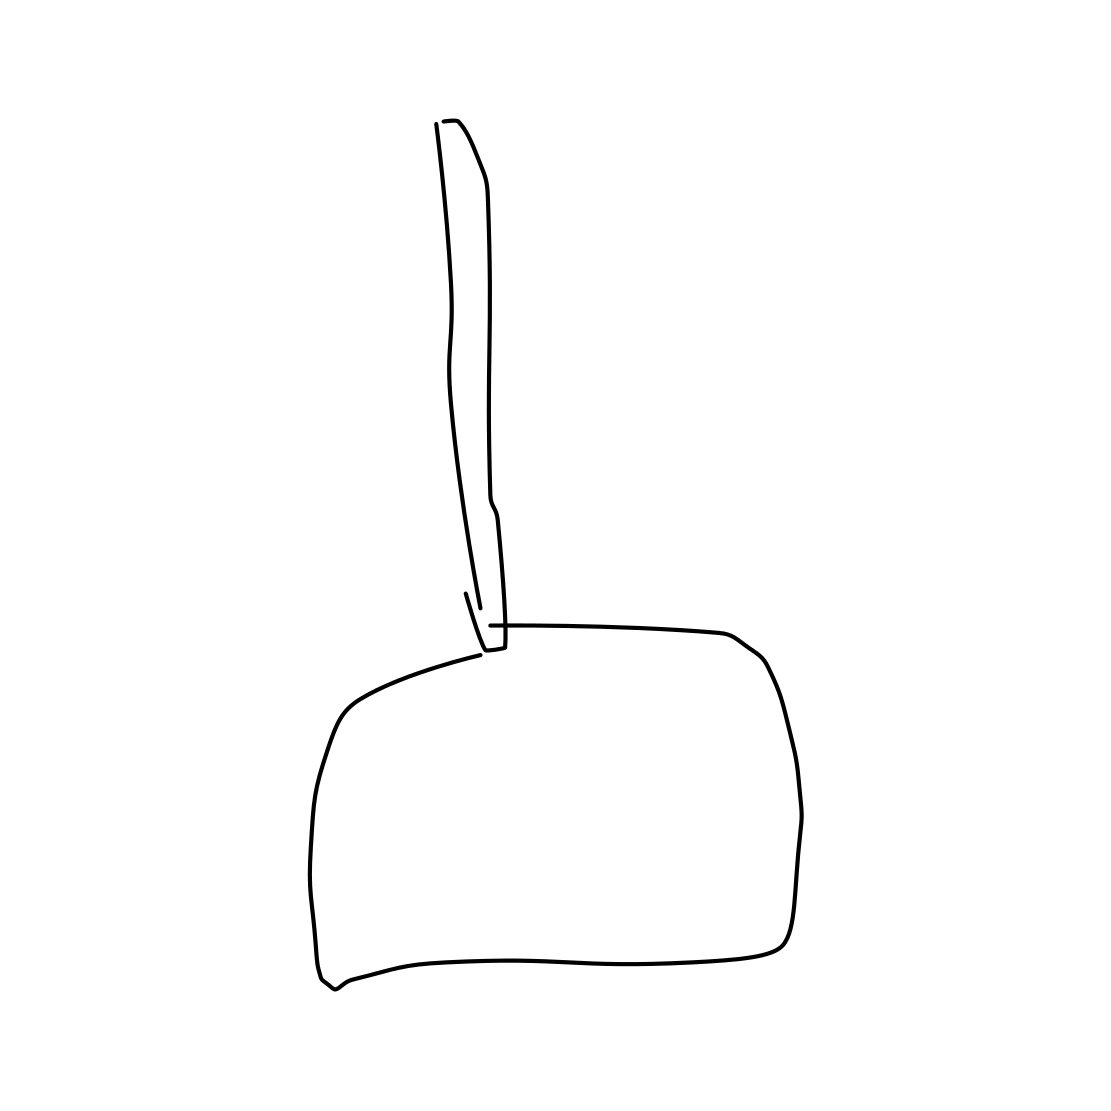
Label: shovel